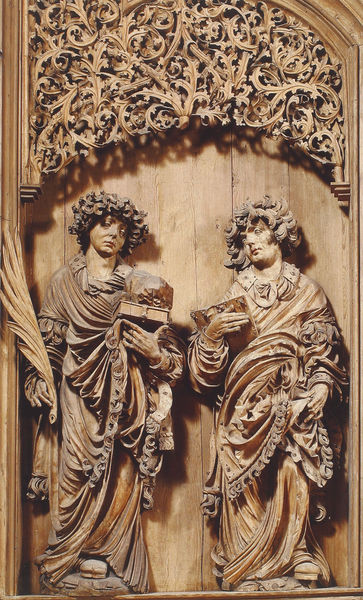
Titel: Hochaltar im Münster St. Stephanus in Breisach
Künstler: H. L. Meister
Standort: Breisach, Münster St. Stephan (EU - D - BW)
Schlagwörter: feder, menschen, holz, männer, ornament, gesichter, bibel, falten, rahmen, trauer, bild, gelehrte, kirche, gewand, haare, stoff, gewänder, girlande, locken, engel, skulptur, relief, bücher, bogen, zwei, figuren, ornamente, palmwedel, faltenwurf, rüschen, truhe, buch, altar, ranke, schnitzerei, mittelalter, heilig, kästchen, sakral, geschnitzt, schnitzaltar, apostel, palmblatt, evangelisten, evangeliar, riemenschneider, holzschnitzerei, bibeln, gewchnitzt